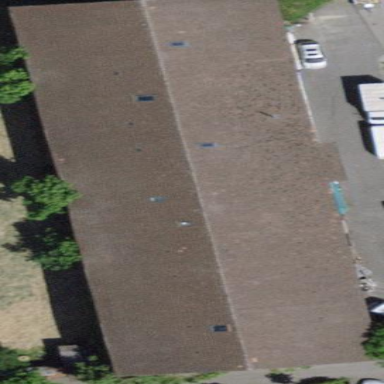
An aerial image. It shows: Commercial building.